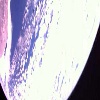
Label: sunburn